【题型】解答题　【知识点】平面几何　【难度】easy
如图, $AB // CD$, $\angle 1 = \angle 2$, $\angle 3 = \angle 4$, 试说明 $AD // BE$。

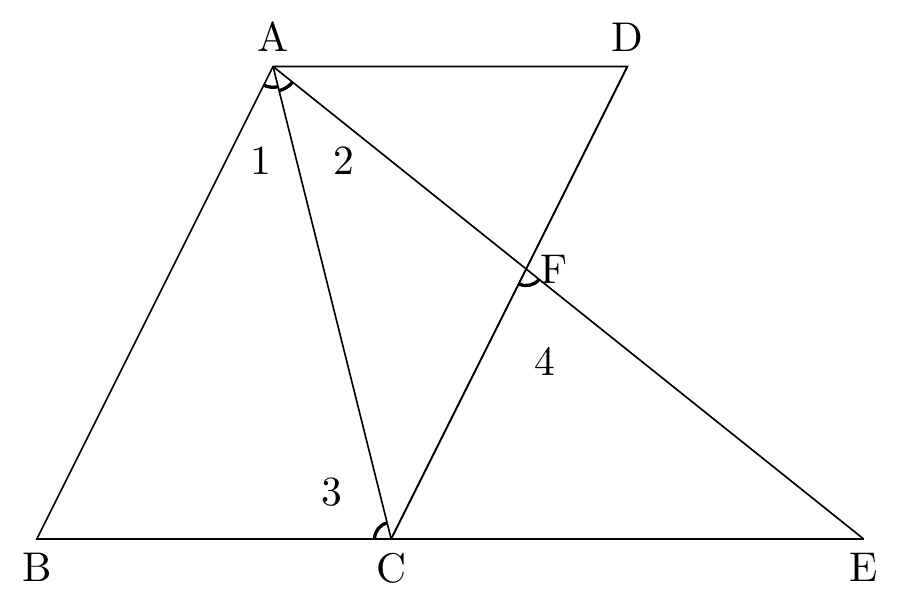
【解答】
证明：$\because AB // CD$,

$\therefore \angle BAE = \angle 4$,

$\because \angle 1 = \angle 2$,

$\therefore \angle 1 + \angle CAE = \angle 2 + \angle CAE$, 即 $\angle BAE = \angle DAC$,

$\therefore \angle DAC = \angle 4$,

$\because \angle 3 = \angle 4$,

$\therefore \angle DAC = \angle 3$,

$\therefore AD // BE$。